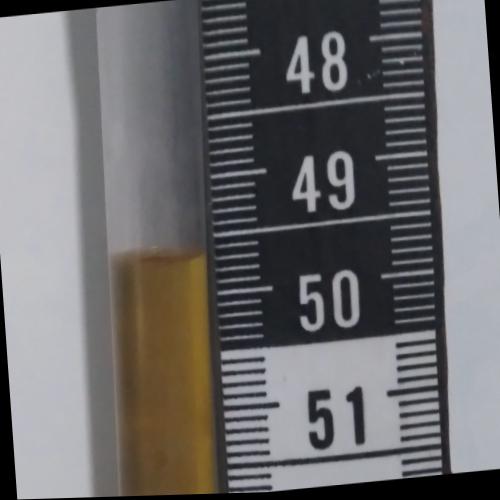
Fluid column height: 49.7 cm